【题型】选择题　【知识点】函数　【难度】easy
(2024·上海高考真题)已知函数$f(x)$的定义域为$R$,定义集合$M=\{x_0|x_0 \in R, x \in (-\infty,x_0), f(x)<f(x_0)\}$,在使得$M=[-1, 1]$的所有$f(x)$中,下列成立的是( )

\vspace{1em}

\noindent A. 存在$f(x)$是偶函数

\noindent B. 存在$f(x)$在$x=2$处取最大值

\noindent C. 存在$f(x)$为严格增函数

\noindent D. 存在$f(x)$在$x=-1$处取到极小值
【解答】
\noindent 【分析】根据函数的奇偶性、单调性、极值及最值的相关性质对各选项进行判定即可.
\vspace{1em}
\noindent 【解答】解:对于$A$, $x<x_0$时, $f(x)<f(x_0)$,
\noindent 当$x_0=1$时, $x_0 \in [-1, 1]$,
\noindent 对于任意$x \in (-\infty,1)$, $f(x)<f(1)$恒成立,
\noindent 若$f(x)$是偶函数,此时$f(1)=f(-1)$,矛盾,故$A$错误;
\noindent 对于$B$,若$f(x)$函数图像如下:

\vspace{2em}
\noindent 当$x<-1$时, $f(x)=-2$, $-1\leqslant x\leqslant 1$时, $f(x)\in[-1, 1]$, 当$x>1$, $f(x)=1$,
\noindent 所以存在$f(x)$在$x=2$处取最大值,故$B$正确;
\noindent 对于$C$,在$x<-1$时,若函数$f(x)$严格增,
\noindent 则集合$M$的取值不会是$[-1, 1]$,而是全体定义域,故$C$错误;
\noindent 对于$D$,若存在$f(x)$在$x=-1$处取到极小值,
\noindent 则在$x=-1$左侧存在$x=n$, $f(n)>-1$,与集合$M$定义矛盾,故$D$错误.
\noindent 故选:$B$.
\vspace{1em}
\noindent 【点评】本题考查函数的奇偶性、单调性及最值等性质,属中档题.
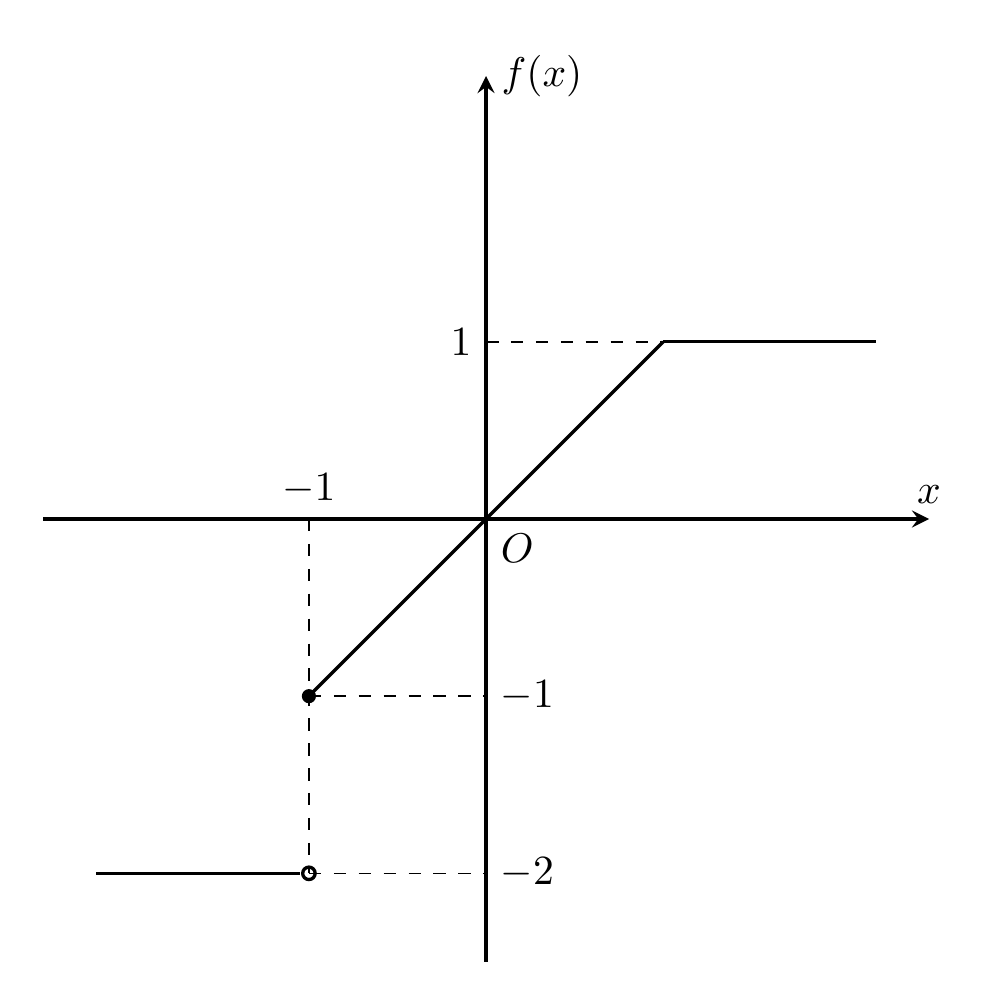